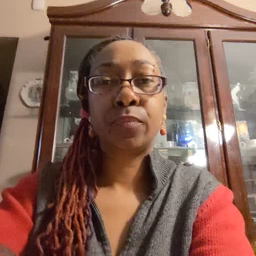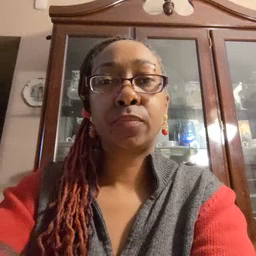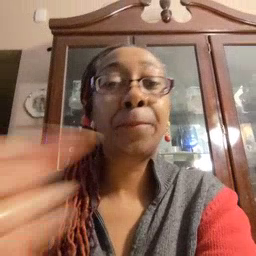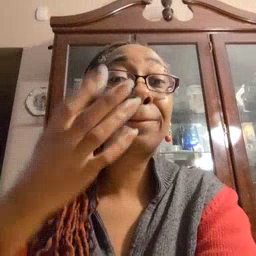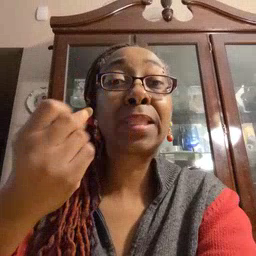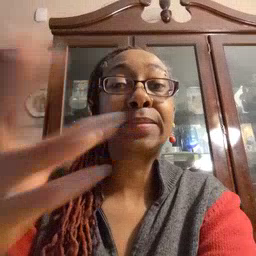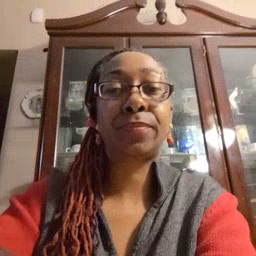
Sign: many